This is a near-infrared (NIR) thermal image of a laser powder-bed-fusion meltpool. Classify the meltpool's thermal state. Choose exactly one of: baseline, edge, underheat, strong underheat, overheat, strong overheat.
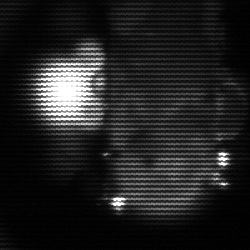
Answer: strong underheat